Aerial crown-view tile of a tropical tree (Barro Colorado Island, Panama), acquired 20240813:
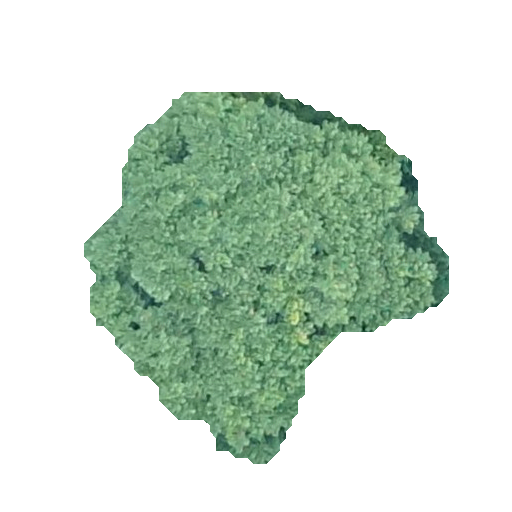
Species: Jacaranda copaia
GBIF accepted scientific name: Jacaranda copaia
Crown area: 129.44 m²